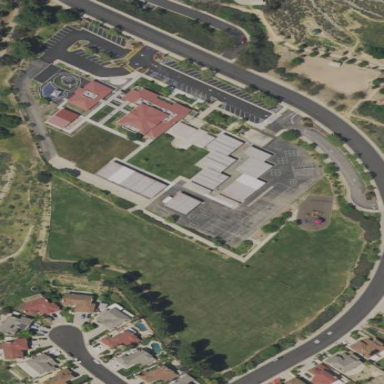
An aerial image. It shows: School.